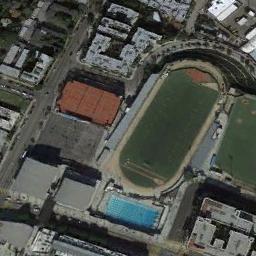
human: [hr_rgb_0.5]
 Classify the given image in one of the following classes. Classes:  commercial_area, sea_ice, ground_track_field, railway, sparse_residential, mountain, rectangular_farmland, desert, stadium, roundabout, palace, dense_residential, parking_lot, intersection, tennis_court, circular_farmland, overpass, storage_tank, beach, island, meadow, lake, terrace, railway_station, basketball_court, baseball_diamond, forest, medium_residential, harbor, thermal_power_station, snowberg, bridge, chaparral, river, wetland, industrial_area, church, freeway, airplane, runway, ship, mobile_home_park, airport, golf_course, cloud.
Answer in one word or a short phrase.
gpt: ground_track_field